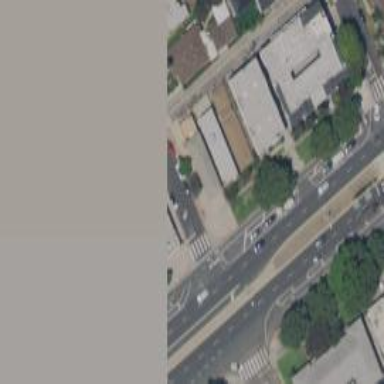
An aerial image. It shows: Solid stop line on the road.